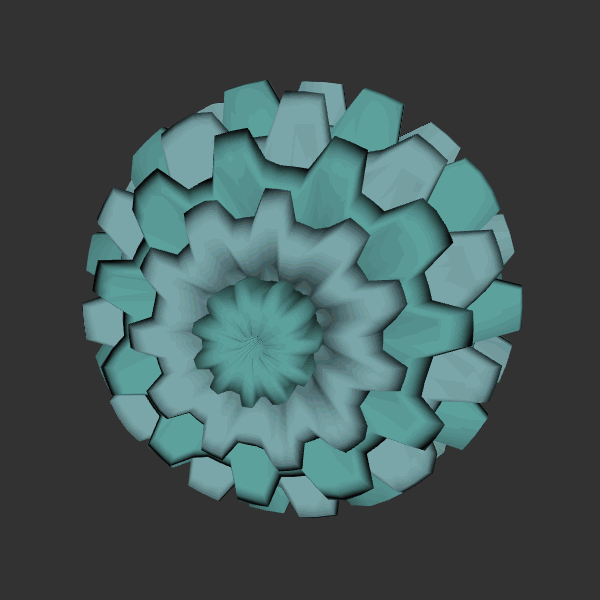
Background: dark